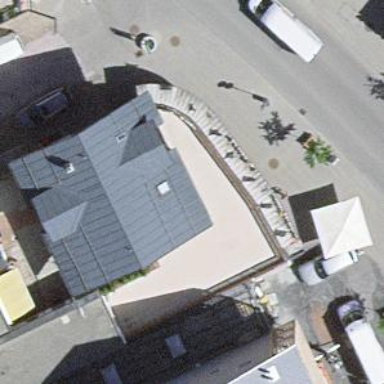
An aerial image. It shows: Hardware shop.